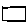
Label: square